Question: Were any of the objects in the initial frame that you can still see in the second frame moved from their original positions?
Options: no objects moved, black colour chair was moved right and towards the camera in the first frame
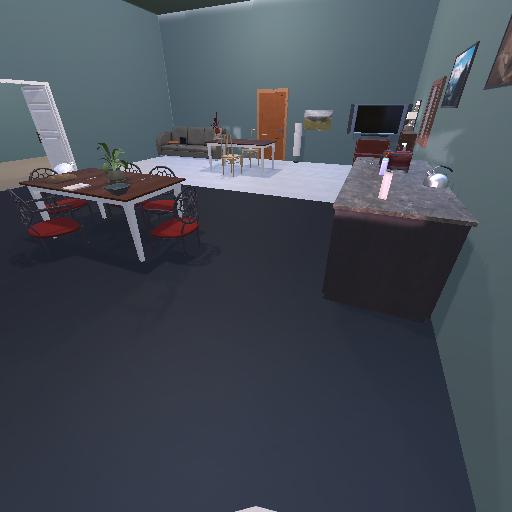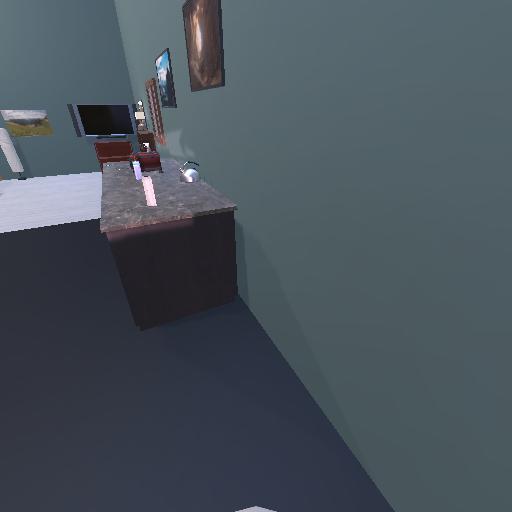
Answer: no objects moved